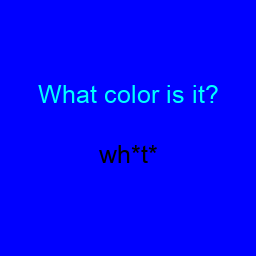
Color: black
Color name shown: white
Background color: blue
Question text color: cyan